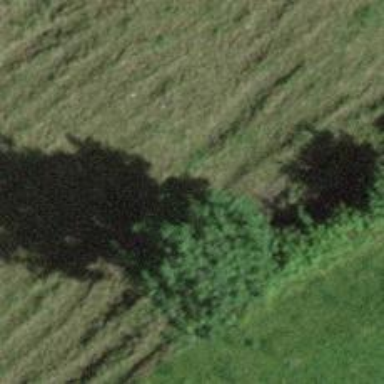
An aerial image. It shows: Broadleaved tree in natural setting.